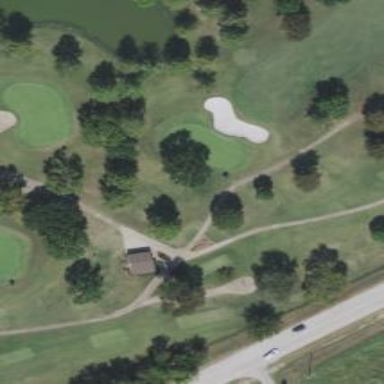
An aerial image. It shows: Golf hole.